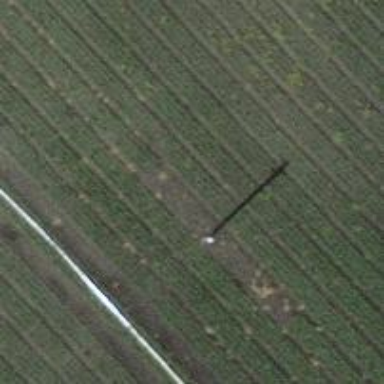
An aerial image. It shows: Power pole.